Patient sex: M
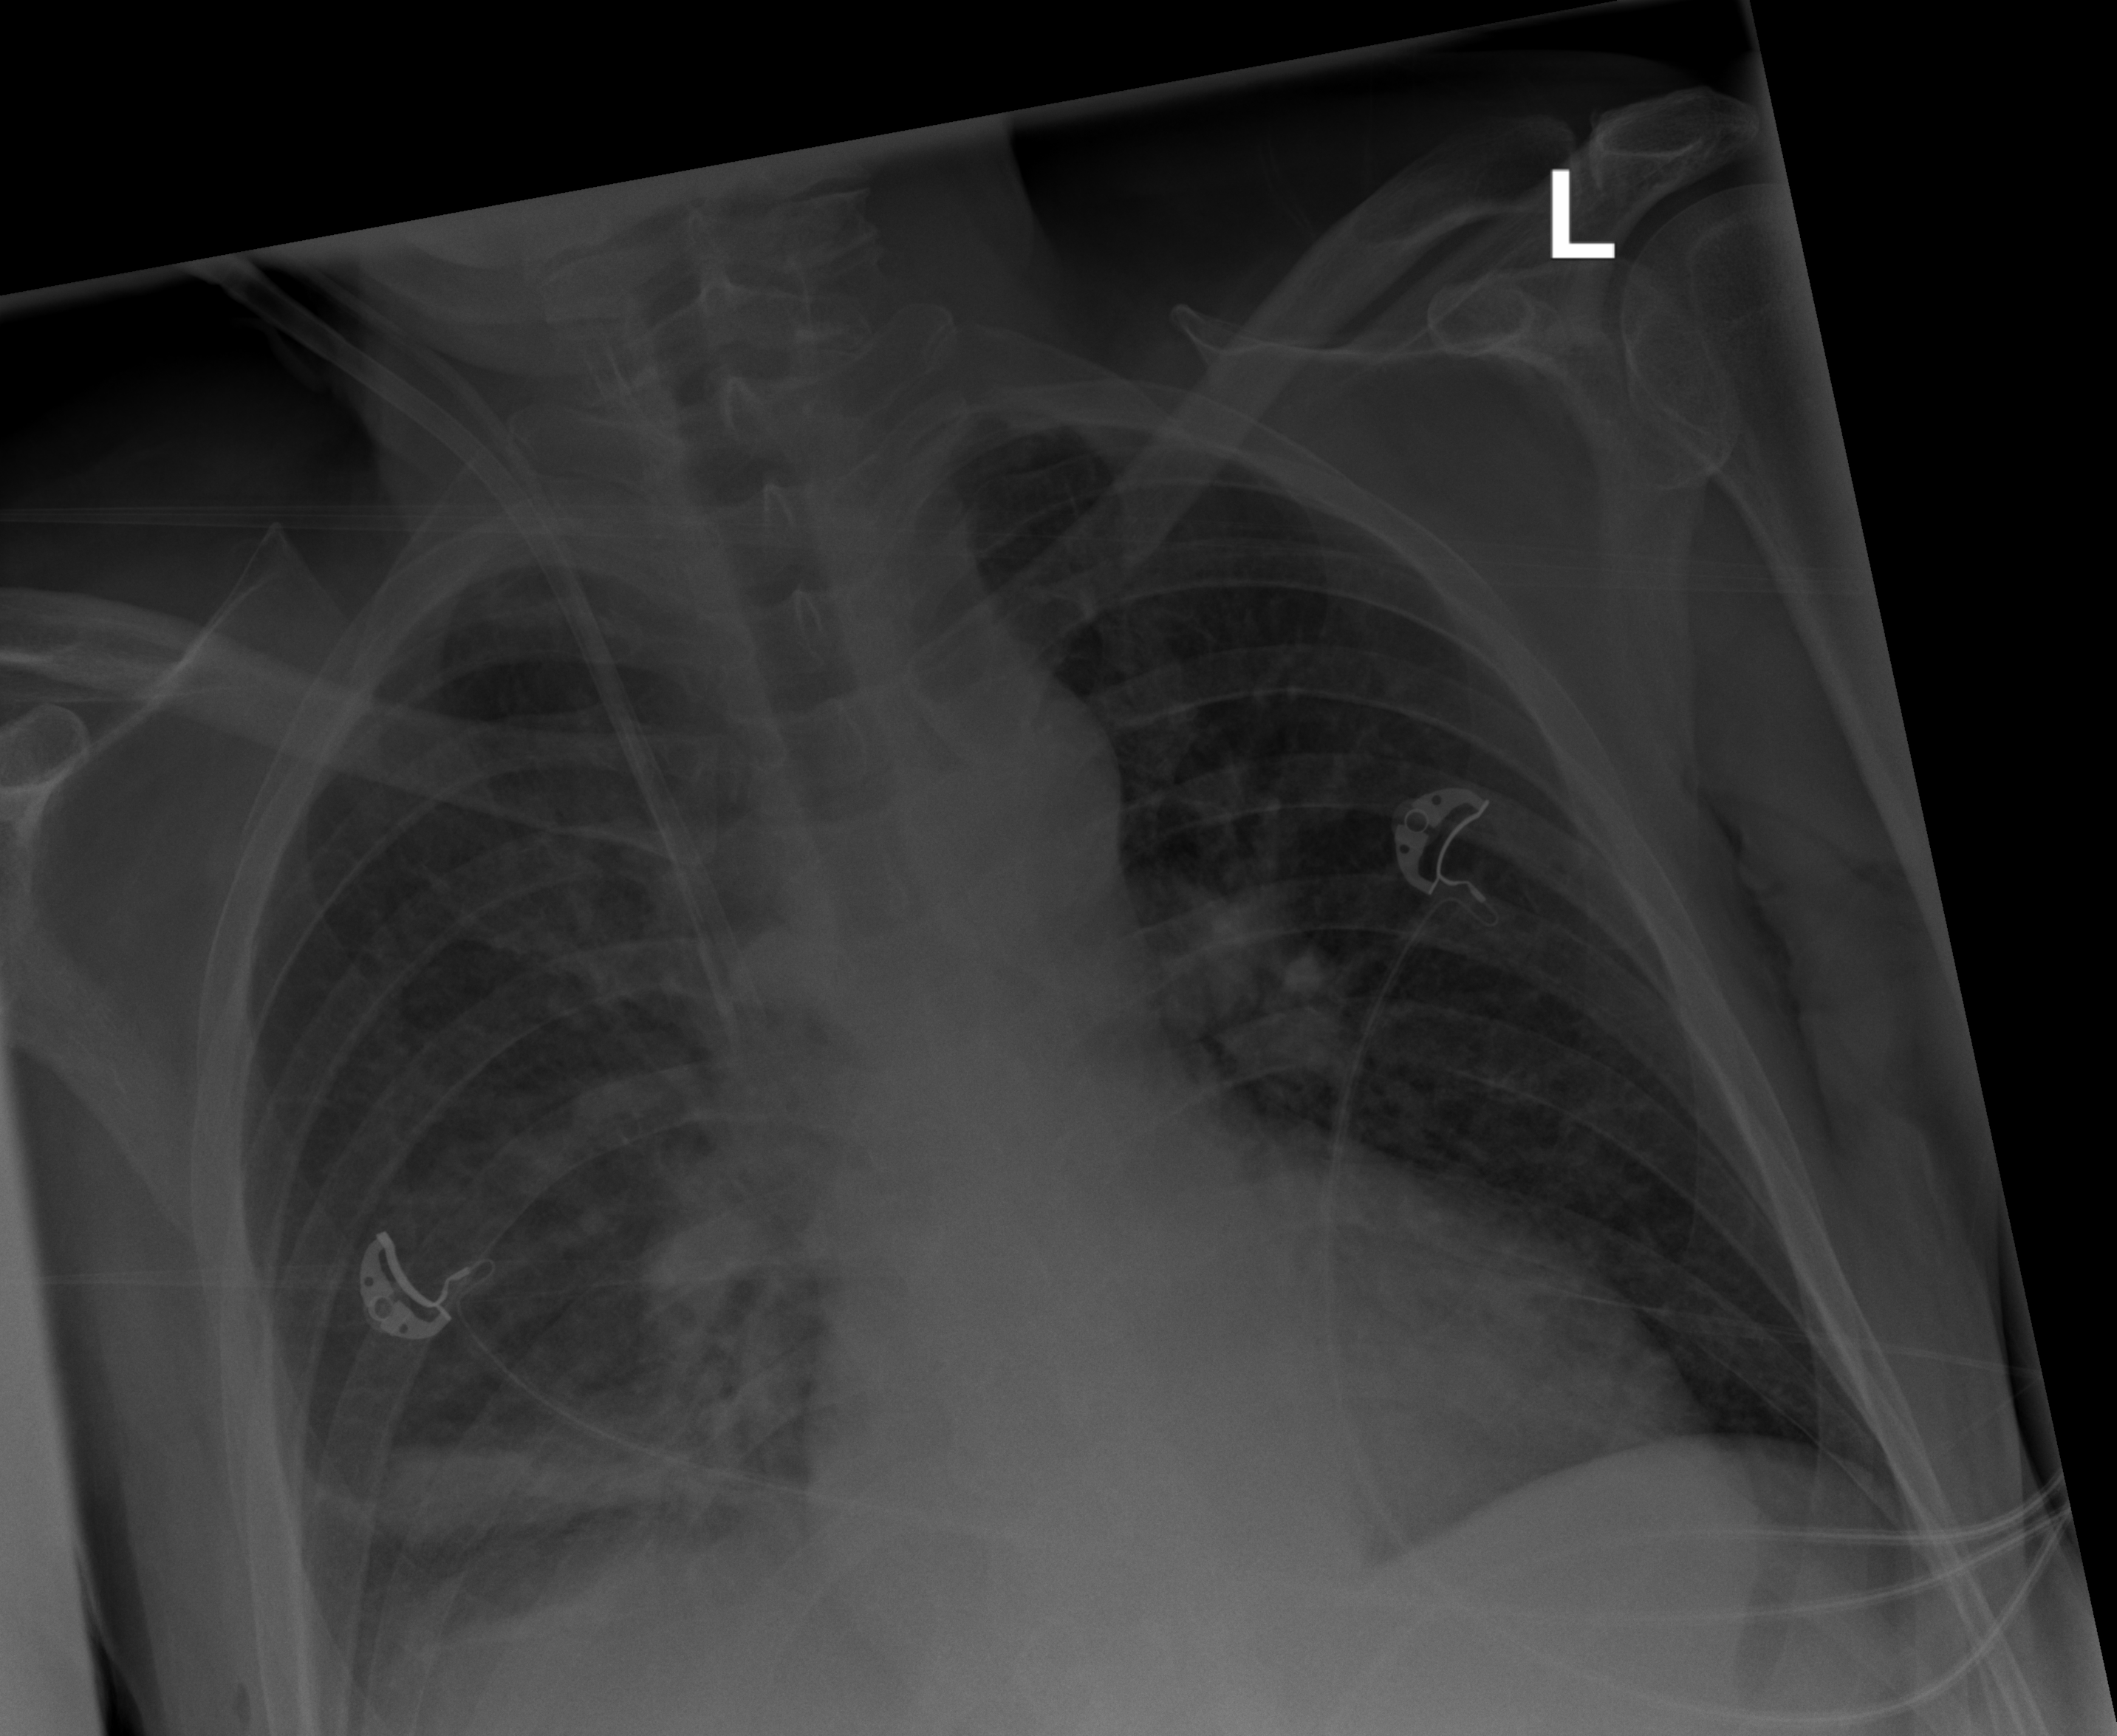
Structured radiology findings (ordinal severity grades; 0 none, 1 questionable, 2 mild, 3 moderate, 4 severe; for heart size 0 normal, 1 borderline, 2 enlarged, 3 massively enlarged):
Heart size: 1
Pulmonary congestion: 0
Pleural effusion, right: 0
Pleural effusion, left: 0
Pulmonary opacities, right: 0
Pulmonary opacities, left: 0
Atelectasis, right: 2
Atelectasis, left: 0